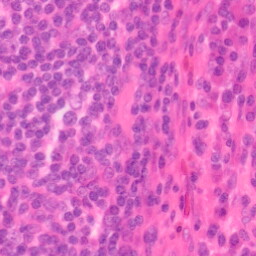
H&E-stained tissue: Colon